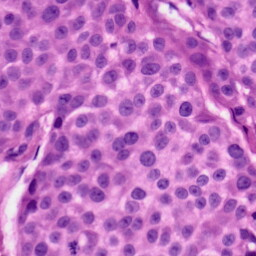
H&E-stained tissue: Skin